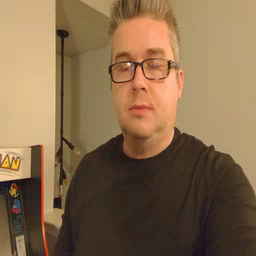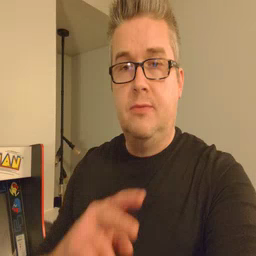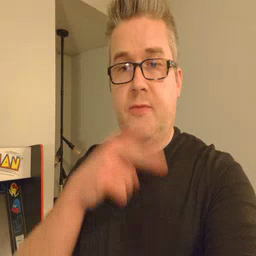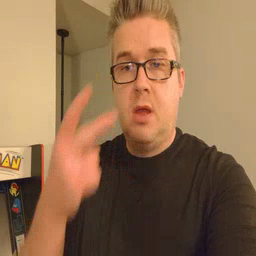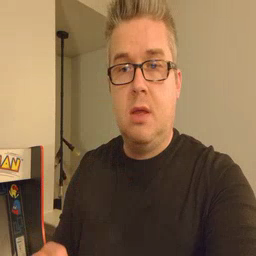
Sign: fall